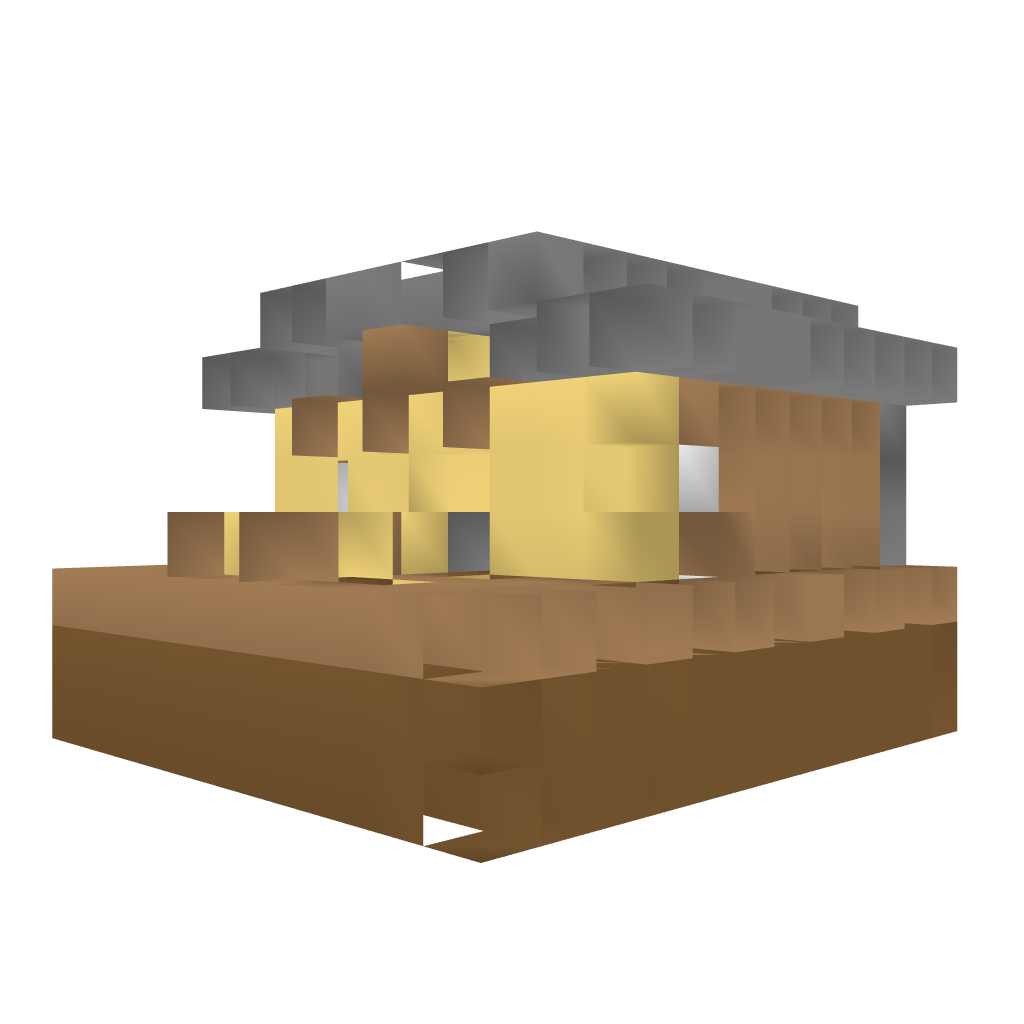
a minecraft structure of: Minecraft Sorting Machine bad low quality